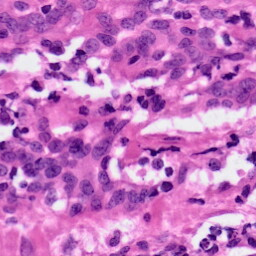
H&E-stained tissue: Ovarian